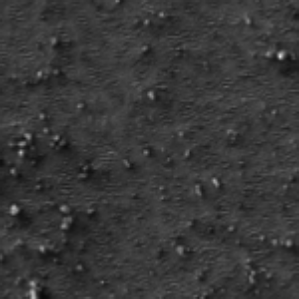
Label: frost